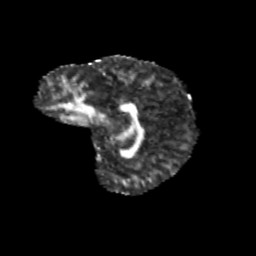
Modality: FA
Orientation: sagittal
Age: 11
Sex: female
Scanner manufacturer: siemens
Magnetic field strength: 3 T
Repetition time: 3.8 s
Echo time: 0.07 s